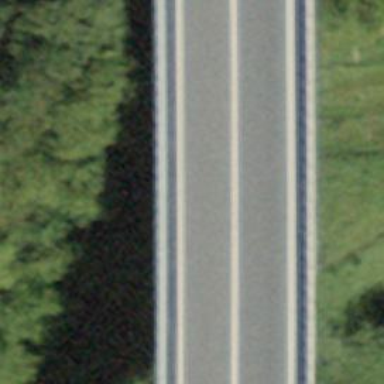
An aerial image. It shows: Motorway bridge with asphalt surface.